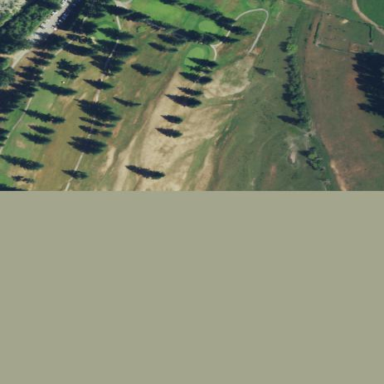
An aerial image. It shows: Golf course.